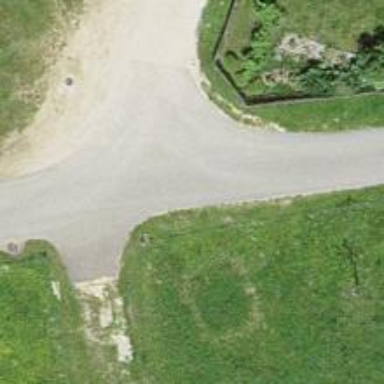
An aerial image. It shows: Service road with paved surface.